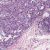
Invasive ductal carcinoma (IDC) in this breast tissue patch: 0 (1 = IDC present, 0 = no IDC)